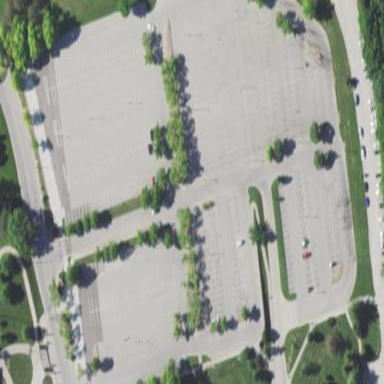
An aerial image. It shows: Parking area with surface.